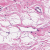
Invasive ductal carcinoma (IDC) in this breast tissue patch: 0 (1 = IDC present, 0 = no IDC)